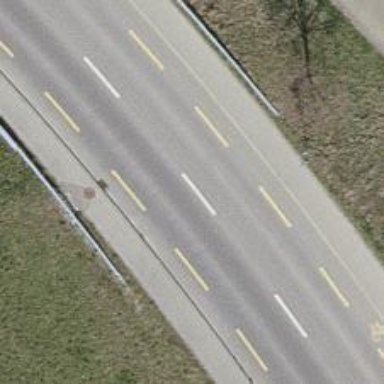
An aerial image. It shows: Residential road with cycling lane.